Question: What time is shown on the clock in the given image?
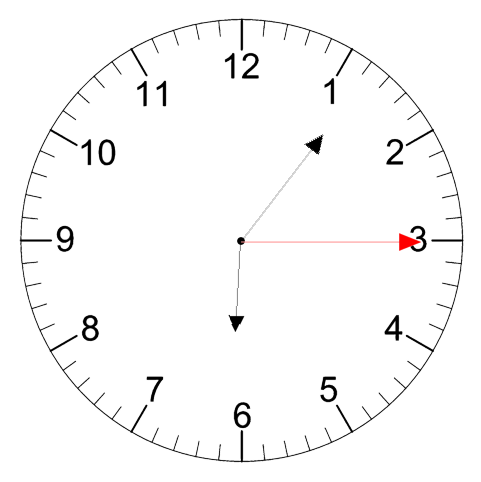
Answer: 06:06:15